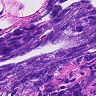
Metastatic tissue present: no